Question: how to make the links in the cube to break into two line
i tried giving the br tag between two words in the cube
<URL>
'''
<div style="height: 65px;">
<div style="padding-bottom:14px;">
<nav style="margin-left: 362px;">
<a class="soCube" href="/html/">Customer Profile</a>
<a class="poCube" href="/css/">SO</a>
<a class="bomCube" href="/js/">Quote</a>
<a class="rmaCube" href="/jquery/">Invoices</a>
<a class="onOrderCube" href="/html/">Credit Memo</a>
<a class="onHandCube" href="/html/">RMA</a>
<a class="allocatedCube" href="/html/">Open AR</a>
<a class="shippedCube" href="/html/">Payment</a>
</nav>
</div>
</div>
'''
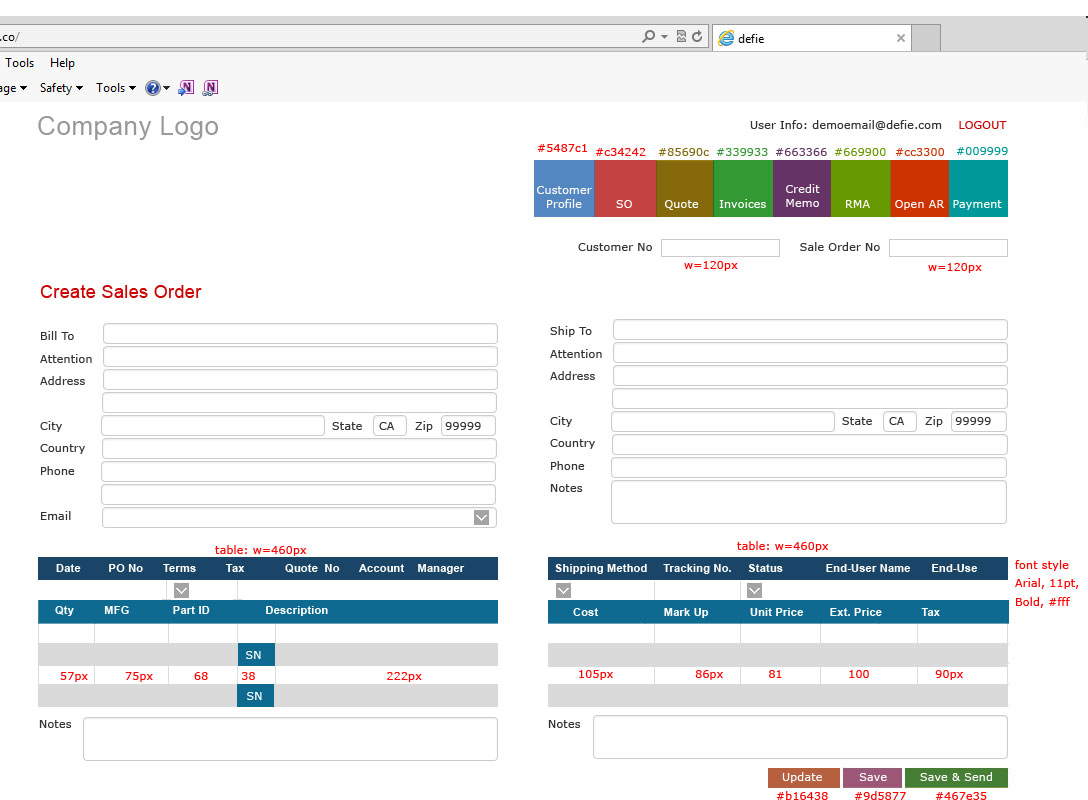
Answer: How about changing it a bit and putting it into a list?
'''
<div class="container">
<div style="height: 100px;">
<div style="padding-bottom:14px;">
<nav style="margin-left: 10px;">
<ul>
<li class="soCube"><a href="/html/">Customer<br>Profile</a></li>
<li class="poCube"><a href="/css/">SO</a></li>
<li class="bomCube"><a href="/js/">Quote</a></li>
<li class="rmaCube"><a href="/jquery/">Invoices</a></li>
<li class="onOrderCube"><a href="/html/">Credit<br>Memo</a></li>
<li class="onHandCube"><a href="/html/">RMA</a></li>
<li class="allocatedCube"><a href="/html/">Open<br>AR</a></li>
<li class="shippedCube"><a href="/html/">Payment</a></li>
</ul>
</nav>
</div>
</div>
</div>
'''
And then styling:
'''
nav li{
display: table;
float:left;
margin-right: 10px;
height: 60px;
}
nav a{
display: table-cell;
vertical-align: middle;
padding: 10px;
font-family: verdana;
font-size: 11px;
color: white;
}
nav {
padding-bottom: 5px;
padding-top: 5px;
}
.soCube{
color: white;
background-color: #999933;
}
.poCube{
color: white;
background-color: #669900;
}
.bomCube{
color: white;
background-color: #cc3300;
}
.rmaCube{
color: white;
background-color: #e8690b;
}
.onOrderCube{
color: white;
background-color: #663366;
}
.onHandCube{
color:white;
background-color: #669900;
}
.allocatedCube{
color:white;
background-color: #cc3300;
}
.shippedCube{
color:white;
background-color: #009999;
}
.costCube{
color:white;
background-color: #3366cc;
}
.priceCube{
color: white;
background-color: #ff6600;
}
'''
I modified some of your dimensions, so I could tweak it better, but you can get the idea.
<URL>